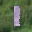
Label: 1